Question: I know there are hundreds of questions about this, but I need to get an answer to all these questions.
An application which has a map where it creates numerous markers (points of interest). When the user walks into the marker, it fires the information about that place. That information consists in the title of the place, slideshow using images from sdcard, some audio (with controls) and a small text description.
I need to create the best way to download all this data to my device!
I thought of downloading all the database using an XML file created by PHP.
Why I think this won't work the way I want.
I need to filter the information I want the user to download.
Well, the user just needs to Tick the information he wants to download, for example a couple of cities that have information.
For this, I thought of creating an dialog like this

After the user selects the cities he wants, the application must receive the information according to cities selected.
I'm here trying to find an answer for the best way of doing this.
All I have is an MySQL Database with the following structure:
'id | name | radius | coords'
I think by adding an column regarding the city it is associated will workout.
Regarding the information data, it will have the following folder structure:
'/sdcard/{app_name}/{id_of_the_point}/{.jpg/.mp3/.txt}'
For the sdcard, I compress all this information in a zip and thought of downloading it to the device and extract it somewhere in the sdcard.
Posting all the information, I need you guys to give me the best practice of doing this!
Thanks in advance!
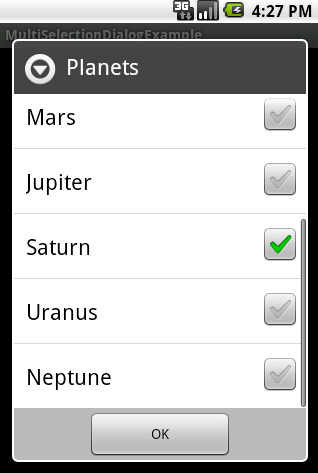
Answer: I haven't worked on this project till now.
So after all the research, I found the best way to do this.
I used JSON :)
Firstly, populate the multi-select dialog using json data (working on it)
Secondly, after selecting, using json, fetch all the data associated to the selected city.
And my problem is now gone! :)